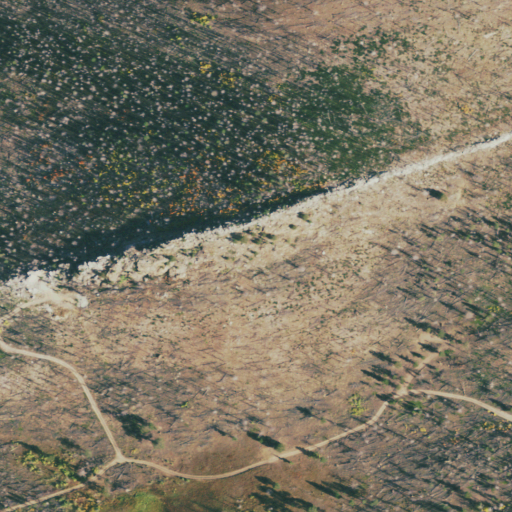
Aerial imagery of mountain in Colorado named White Rock containing shrub, grassland, evergreen forest, and woody wetlands